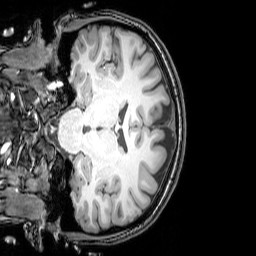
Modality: T1w
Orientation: coronal
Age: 26
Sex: female
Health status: healthy
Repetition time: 0.081 s
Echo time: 0.037 s